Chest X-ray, AP view. Patient: 73 years old, sex M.
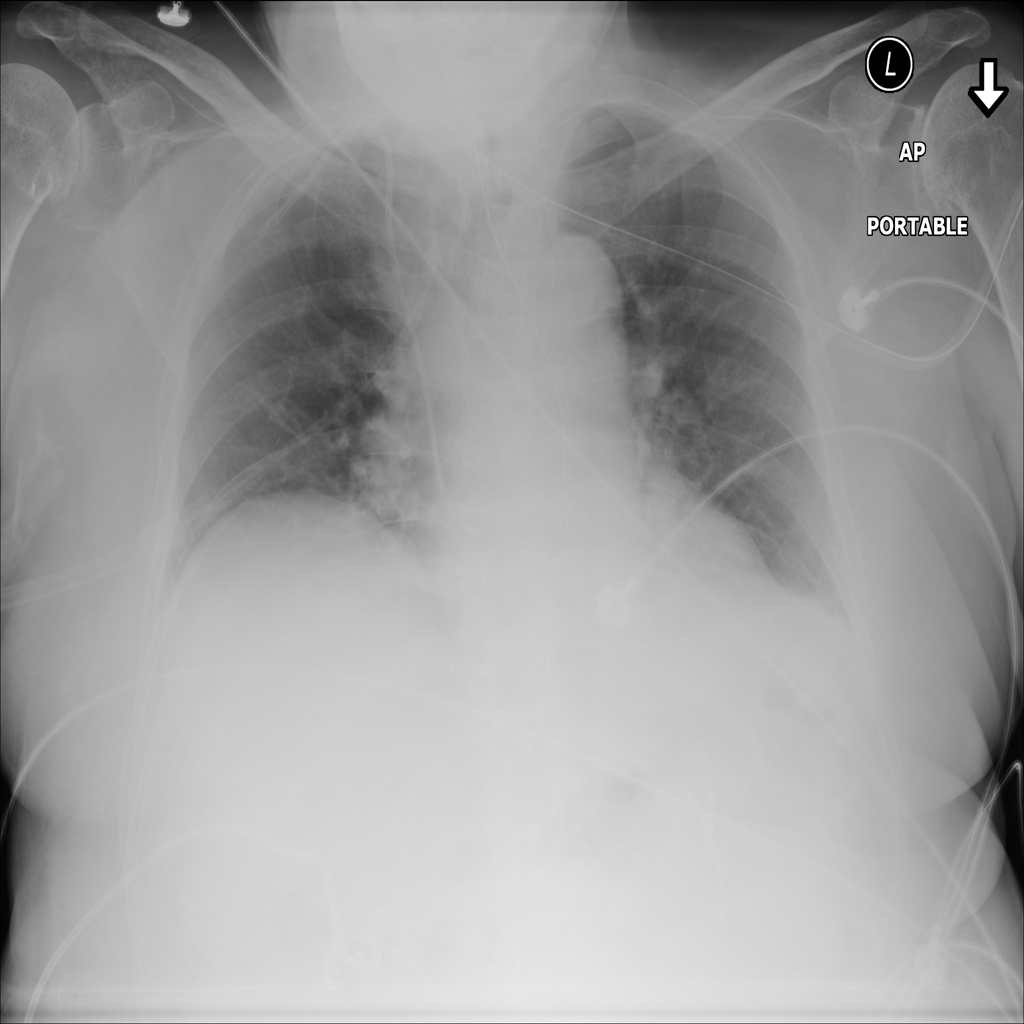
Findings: No Finding